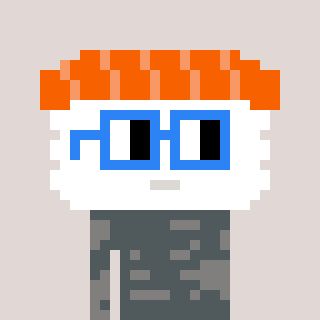
a pixel art character with square blue glasses, a nigiri-shaped head and a bluegrey-colored body on a warm background